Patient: sex M, age 79
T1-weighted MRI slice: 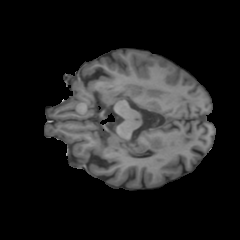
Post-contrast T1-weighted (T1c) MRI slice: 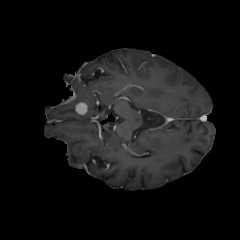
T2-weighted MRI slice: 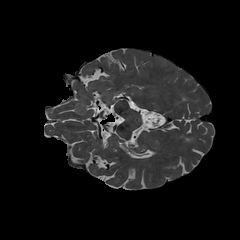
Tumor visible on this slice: no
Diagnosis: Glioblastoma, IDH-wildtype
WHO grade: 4